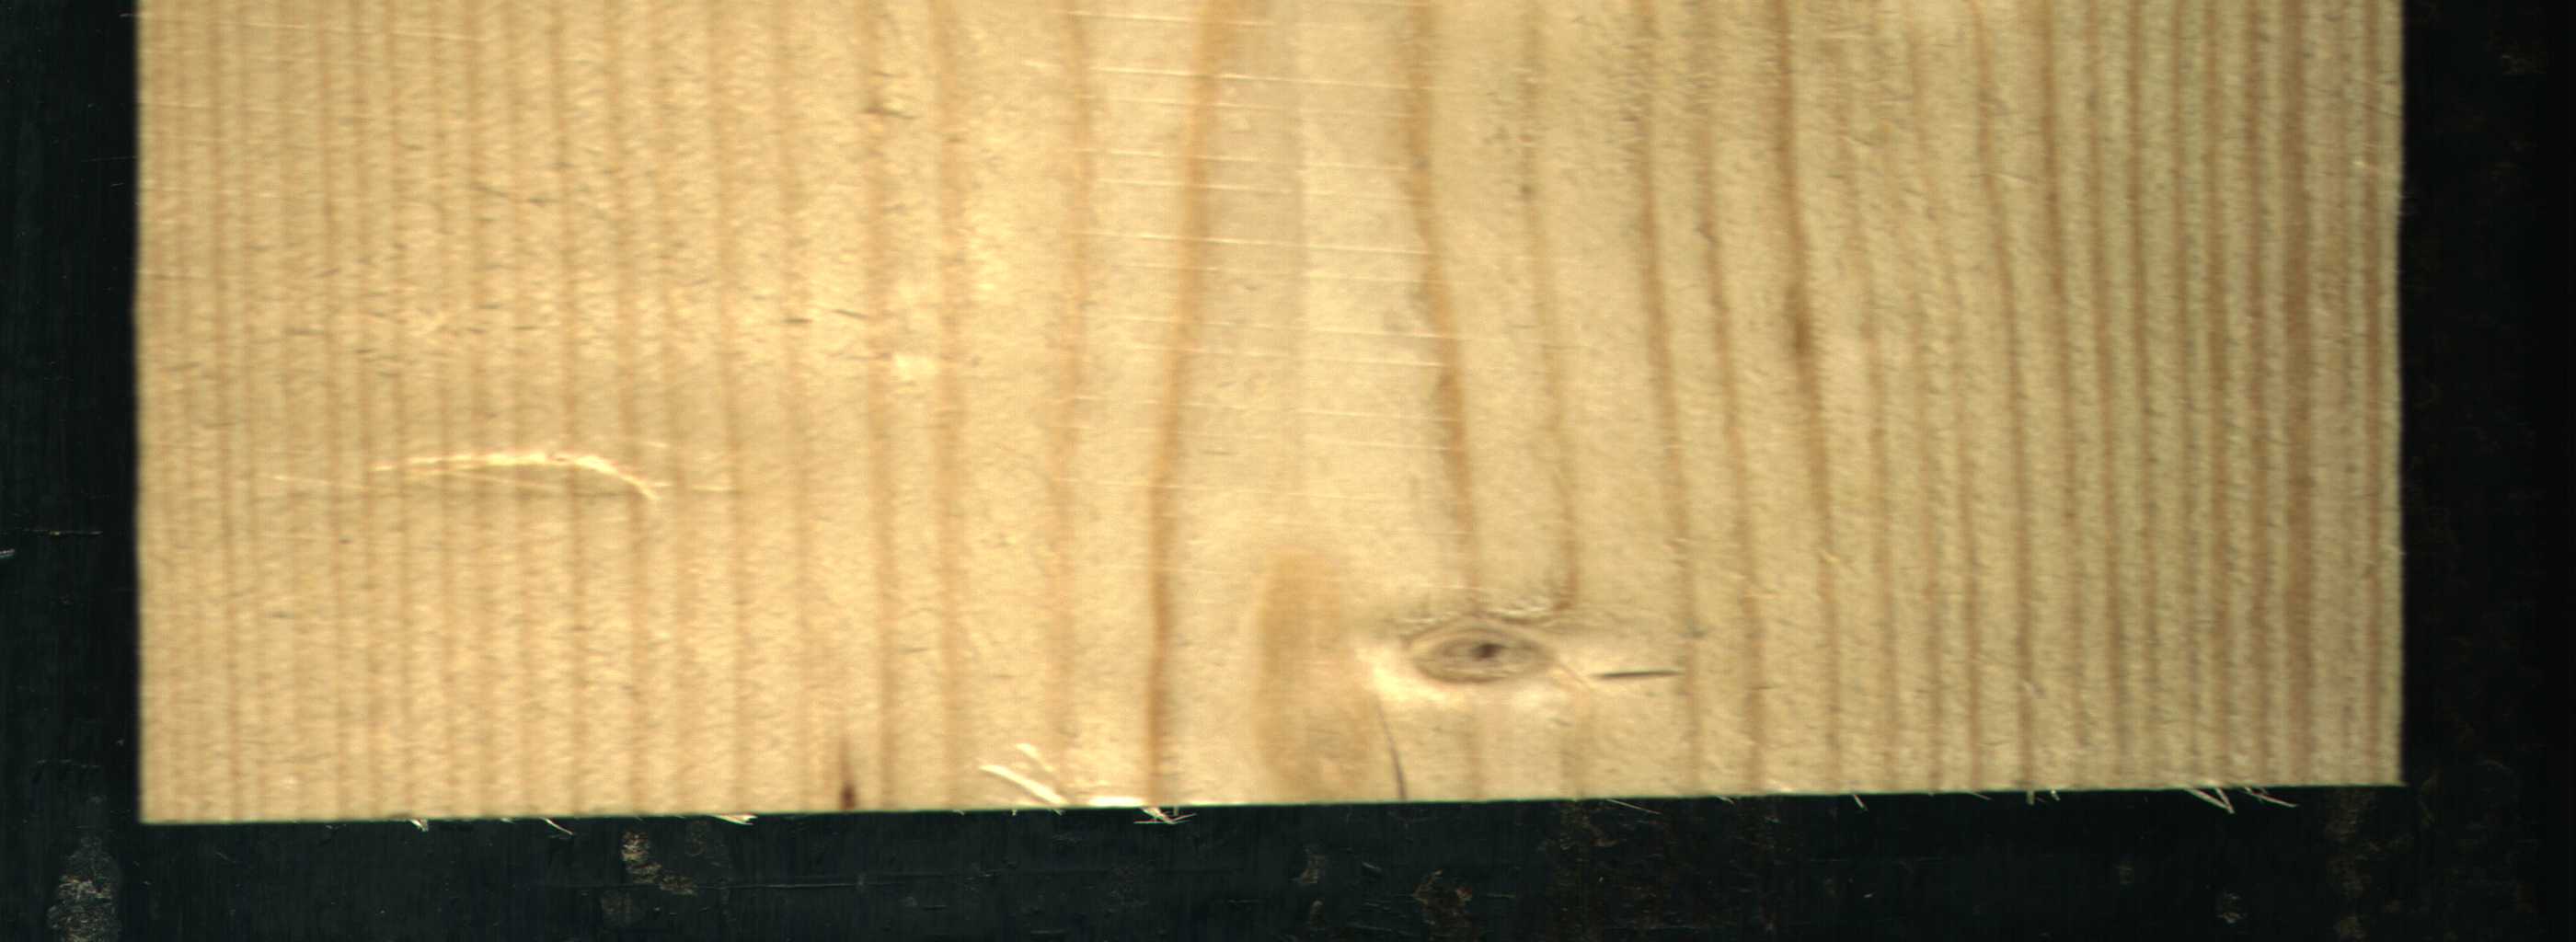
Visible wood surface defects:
Live_Knot